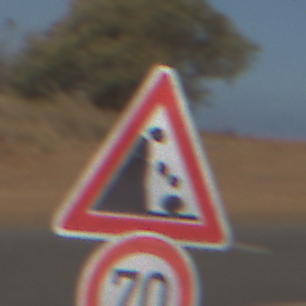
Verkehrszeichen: SteinschlagLinks
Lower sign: Geschwindigkeit70
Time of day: MorningAfternoon
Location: Outdoor (Nature)
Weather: Clear
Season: NotSpecified
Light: Natural